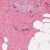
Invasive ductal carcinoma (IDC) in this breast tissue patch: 0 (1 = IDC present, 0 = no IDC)